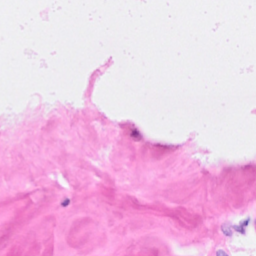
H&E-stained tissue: Breast